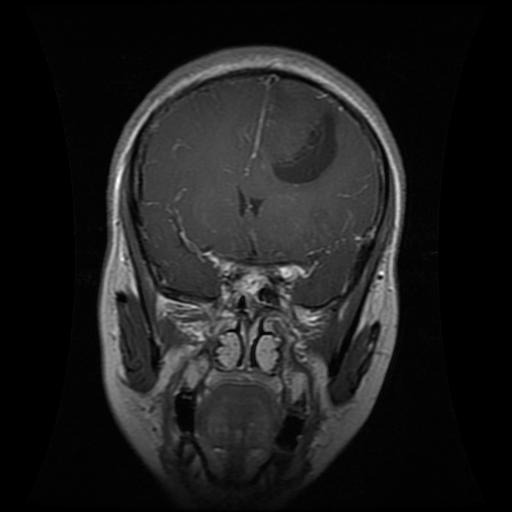
Label: glioma